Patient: sex M, age 54
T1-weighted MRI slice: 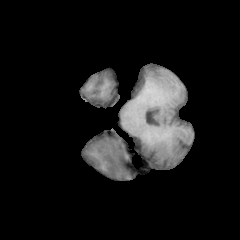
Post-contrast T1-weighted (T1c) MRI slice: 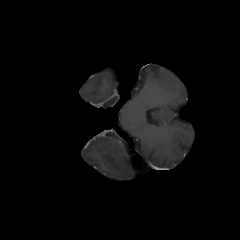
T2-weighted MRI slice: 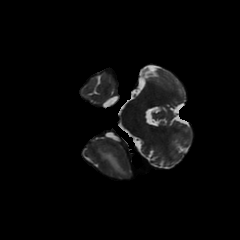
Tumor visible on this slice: yes
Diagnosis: Glioblastoma, IDH-wildtype
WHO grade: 4